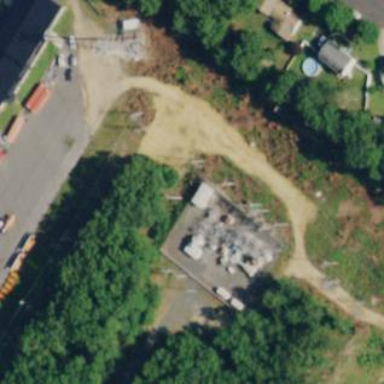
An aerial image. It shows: Power substation enclosed by fence.